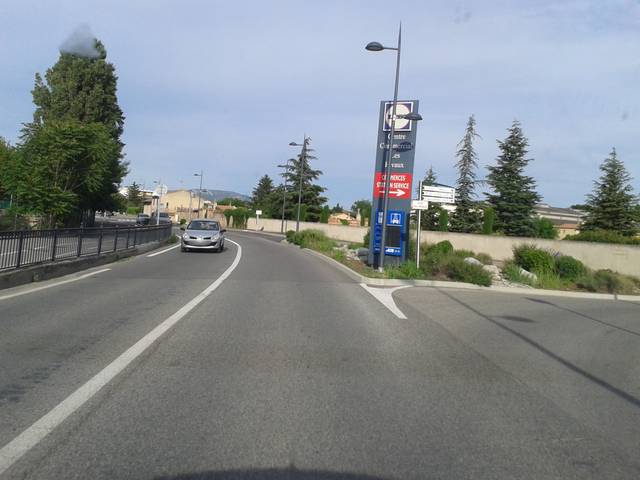
Region: France
Coordinates: 43.646, 5.576